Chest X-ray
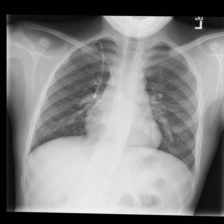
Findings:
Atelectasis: negative
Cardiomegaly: negative
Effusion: negative
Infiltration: negative
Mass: negative
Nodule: negative
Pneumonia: negative
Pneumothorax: negative
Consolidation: negative
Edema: negative
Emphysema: negative
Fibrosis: negative
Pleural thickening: negative
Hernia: negative